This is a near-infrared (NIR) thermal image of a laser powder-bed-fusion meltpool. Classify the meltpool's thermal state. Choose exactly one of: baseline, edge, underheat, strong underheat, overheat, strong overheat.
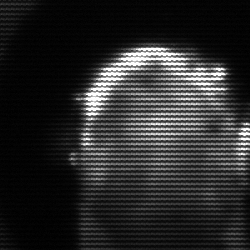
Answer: baseline